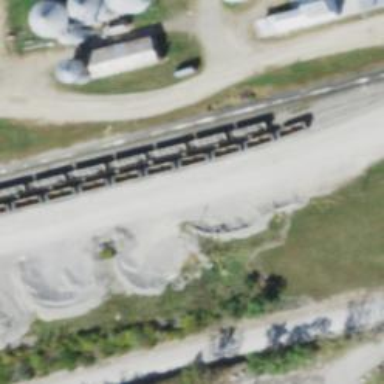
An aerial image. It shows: Railway siding with rails.